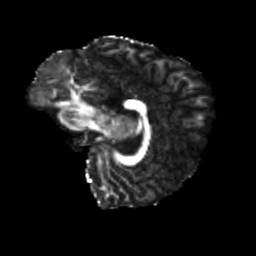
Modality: FA
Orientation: sagittal
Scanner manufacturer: siemens
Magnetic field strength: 3 T
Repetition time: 4 s
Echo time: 0.0594 s